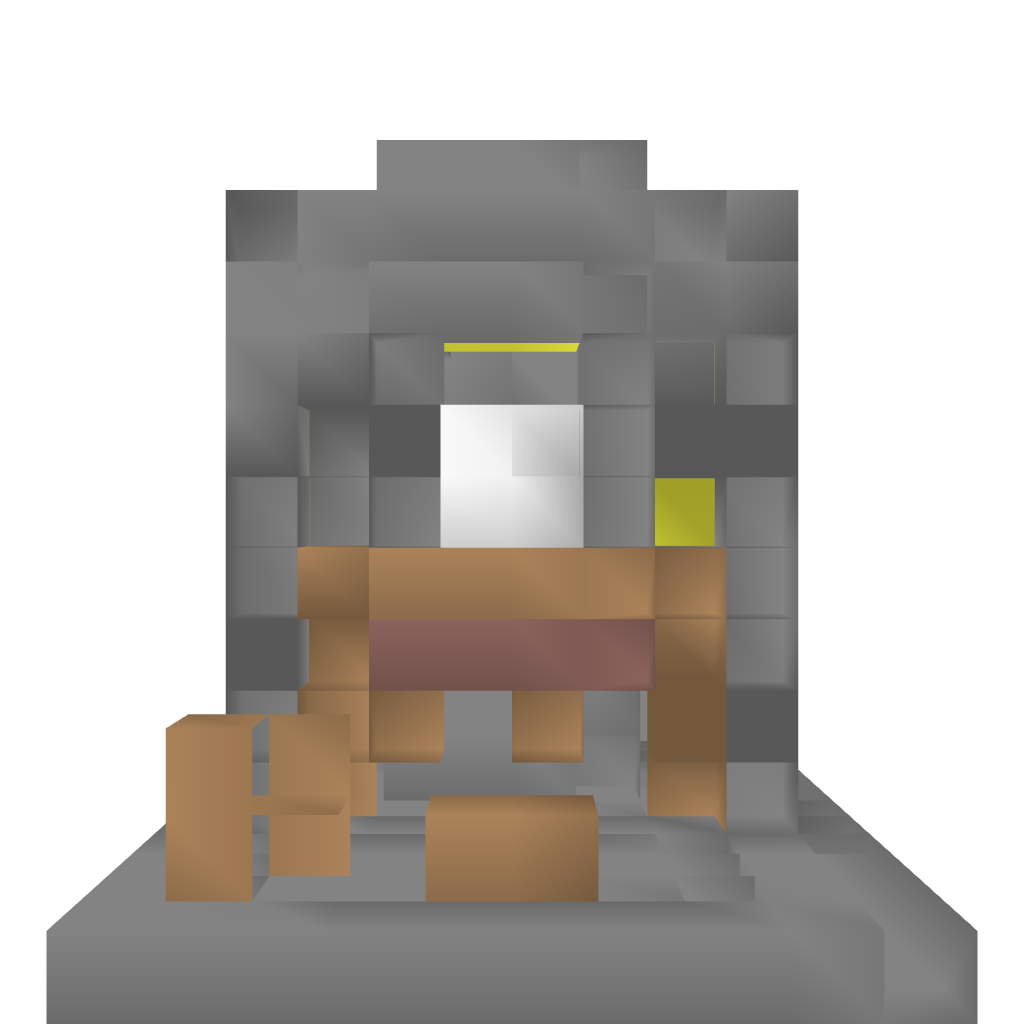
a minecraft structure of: Skin - Chicken Factory good quality